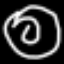
Label: donut